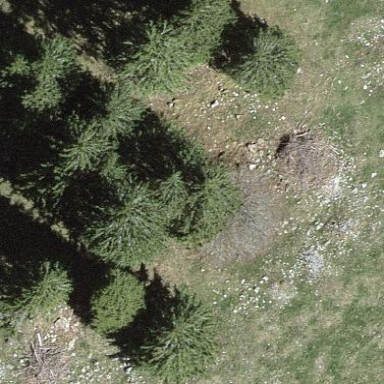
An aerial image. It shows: Forest area.